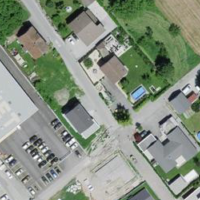
EUNIS habitat code: 55
Species observed at this site:
Urtica dioica